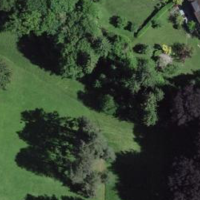
EUNIS habitat code: 53
Species observed at this site:
Veronica serpyllifolia
Cardamine pratensis
Veronica filiformis